Aerial crown-view tile of a tropical tree (Barro Colorado Island, Panama), acquired 20250915:
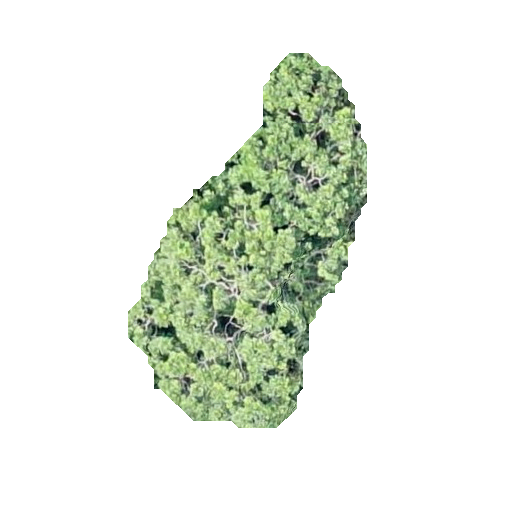
Species: Simarouba amara
GBIF accepted scientific name: Simarouba amara
Crown area: 76.112 m²